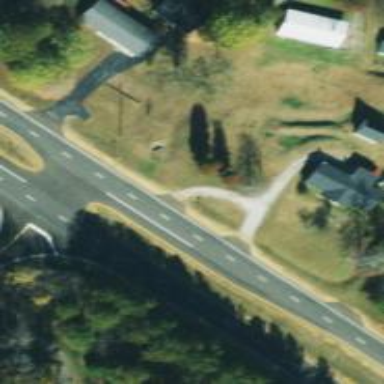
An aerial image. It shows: Trunk expressway with asphalt surface. It is dual carriageway.